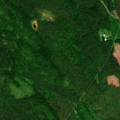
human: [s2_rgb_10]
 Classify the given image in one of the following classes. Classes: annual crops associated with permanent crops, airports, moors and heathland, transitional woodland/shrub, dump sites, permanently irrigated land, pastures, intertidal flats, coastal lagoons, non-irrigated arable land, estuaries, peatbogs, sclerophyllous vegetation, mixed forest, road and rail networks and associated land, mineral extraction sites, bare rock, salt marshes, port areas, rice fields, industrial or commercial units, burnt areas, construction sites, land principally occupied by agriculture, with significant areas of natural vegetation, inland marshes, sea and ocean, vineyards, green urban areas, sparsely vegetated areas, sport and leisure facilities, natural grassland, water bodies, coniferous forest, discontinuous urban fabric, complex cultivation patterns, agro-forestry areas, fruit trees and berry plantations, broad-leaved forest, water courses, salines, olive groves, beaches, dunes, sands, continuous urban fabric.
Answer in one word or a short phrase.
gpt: coniferous forest, mixed forest